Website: lowes
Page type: billing-address
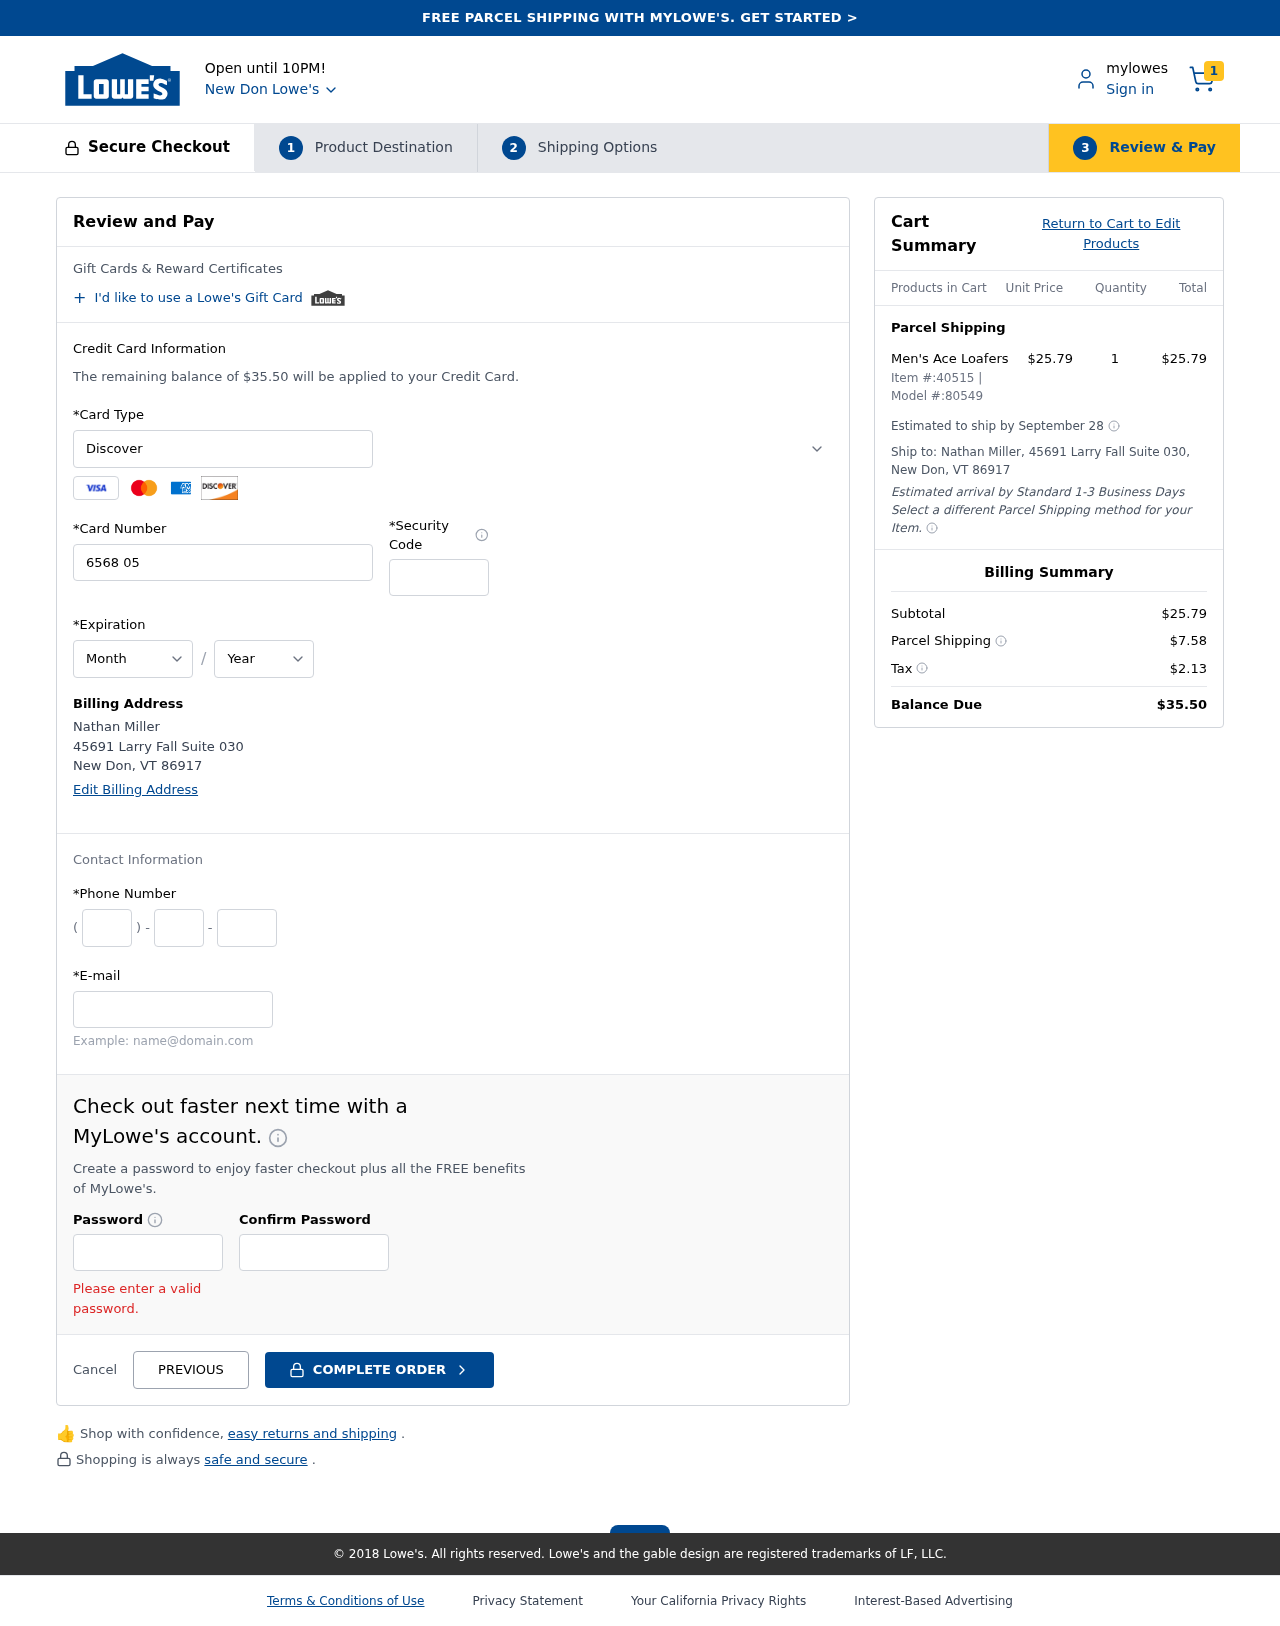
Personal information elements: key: PII_CARD_CVV
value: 700
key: PII_CARD_EXPIRY_MONTH
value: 04
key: PII_CARD_EXPIRY_YEAR
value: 30
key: PII_CARD_NUMBER
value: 6568 0516 2219 3146
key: PII_CARD_TYPE
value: Discover
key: PII_CITY
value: New Don
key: PII_CITY_STATE_ZIP
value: New Don, VT 86917
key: PII_EMAIL
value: nathanmiller@yahoo.com
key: PII_FULLNAME
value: Nathan Miller
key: PII_PHONE_AREA
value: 575
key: PII_PHONE_PREFIX
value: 554
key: PII_PHONE_SUFFIX
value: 7364
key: PII_STREET
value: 45691 Larry Fall Suite 030
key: PII_FULLNAME2
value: Nathan Miller
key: PII_STREET2
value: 45691 Larry Fall Suite 030
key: PII_CITY_STATE_ZIP2
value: New Don, VT 86917
Product elements: key: PRODUCT1_NAME
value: Men's Ace Loafers
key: PRODUCT1_PRICE
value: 25.79
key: PRODUCT1_QUANTITY
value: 1
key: PRODUCT_ITEM_NUMBER
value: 40515
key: PRODUCT_MODEL_NUMBER
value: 80549
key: PRODUCT1_LINE_TOTAL
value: $25.79
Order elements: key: ORDER_NUM_ITEMS
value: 1
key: ORDER_TOTAL
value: $35.50
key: ORDER_SHIPPING_DATE
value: September 28
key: ORDER_SUBTOTAL
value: $25.79
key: ORDER_SHIPPING_COST
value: $7.58
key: ORDER_TAX
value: $2.13